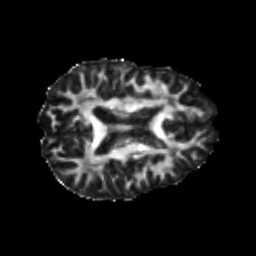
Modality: FA
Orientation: axial
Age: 22
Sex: male
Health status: healthy
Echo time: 0.074 s